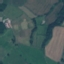
Land use / land cover class: Pasture